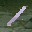
Label: 1